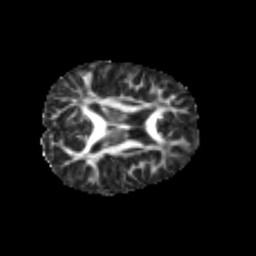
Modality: FA
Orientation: axial
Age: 7
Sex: male
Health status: healthy